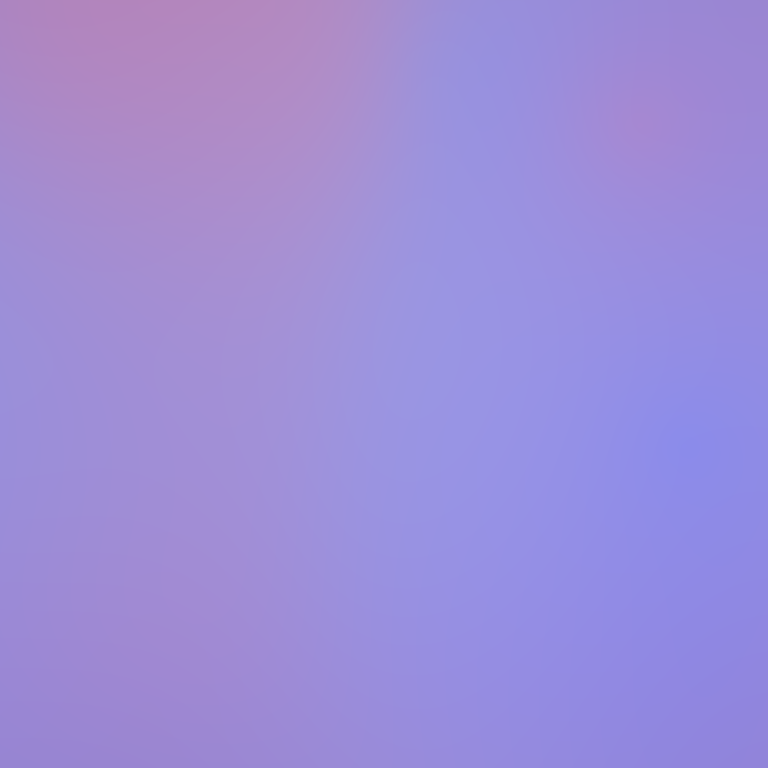
Abstract light effect, smooth gradient from soft lavender to gentle pink, serene atmosphere, diffuse glow, no room, no furniture, no objects.